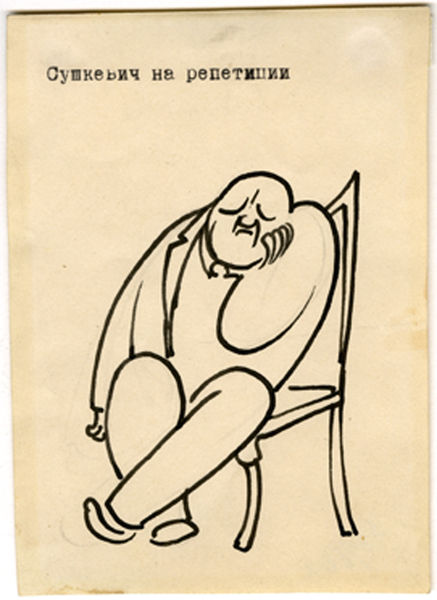
Titel: Sushkevich at Rehearsal, Sushkevich at Rehearsal
Künstler: Nikolai Pavlovich Akimov
Standort: Amherst (Massachusetts, USA)
Institution: Mead Art Museum, Amherst College
Schlagwörter: chair, white, black, face, nose, seated, sitting, print, hand, sad, man, eyes, feet, drawing, paper, mouth, jacket, tie, bald, dreaming, shoes, thinking, legs, lines, book, asleep, simple, page, shirt, russian, text, pain, fat, belly, lefs, eyes closed, closed, crossed legs, euyes, grimacing, head in hand, fat legs